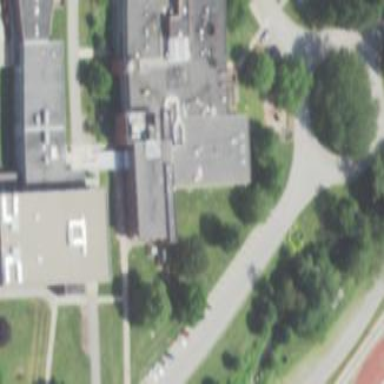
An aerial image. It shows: College building.